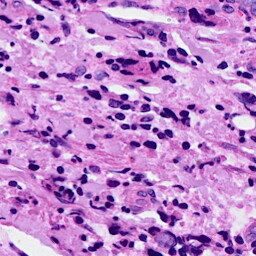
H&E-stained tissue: Breast